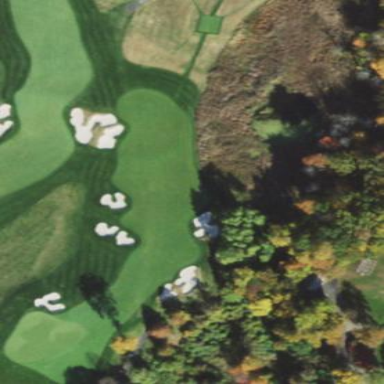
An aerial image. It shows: Golf fairway surrounded by grass.